Question: I want to compare month and year columns in my table with month and year parameters provided by user I used to put this expression
'''
select ca_expense_mst.trans_id, trans_no
from ca_expense_mst , CA_EXPENSE_FINANCE_DTL fndDtl
where ca_expense_mst.TRANS_ID=fndDtl.TRANS_ID
and TO_DATE(''|| fndDtl.year ||'/'|| fndDtl.month || '/01', 'yyyy/mm/dd') between TO_DATE(''|| :fromYear ||'/'|| :fromMonth || '/01', 'yyyy/mm/dd') and TO_DATE(''|| :toYear ||'/'|| :toMonth || '/01', 'yyyy/mm/dd')
and fndDtl.account_id= nvl(to_number(:account_no),fndDtl.account_id)
'''
it works fine but if I add the aggregate function 'count()' I get this exception:
> Caused by: java.sql.SQLDataException: ORA-01841: (full) year must be between -4713 and +9999, and not be 0
I need a method so that I can compare moth and year column with month and year parameters
this is the SQL that throws the exception:
'''
select count(ca_expense_mst.trans_id) as all_trans
from ca_expense_mst , CA_EXPENSE_FINANCE_DTL fndDtl
where ca_expense_mst.TRANS_ID=fndDtl.TRANS_ID
and TO_DATE(''|| fndDtl.year ||'/'|| fndDtl.month || '/01', 'yyyy/mm/dd') between TO_DATE(''||
:fromYear ||'/'|| :fromMonth || '/01', 'yyyy/mm/dd') and TO_DATE(''|| :toYear ||'/'|| :toMonth || '/01', 'yyyy/mm/dd')
and fndDtl.account_id= nvl(to_number(:account_no),fndDtl.account_id)
'''
here is the script of my table
'''
CREATE TABLE SAS_ADF.CA_EXPENSE_FINANCE_DTL
(
EXP_FIN_ID NUMBER,
ACCOUNT_ID NUMBER,
TRANS_ID NUMBER,
AMOUNT_BY_CD NUMBER,
DEBIT_CREDIT VARCHAR2(2 BYTE),
CHEQUE_STATUS VARCHAR2(20 BYTE),
REFERENCE_NO VARCHAR2(500 BYTE),
REFERENCE_DATE DATE,
ENT_BY VARCHAR2(50 BYTE),
ENT_DATE DATE,
MODIFY_BY VARCHAR2(50 BYTE),
MODIFY_DATE DATE,
REFUND_TYPE_ID NUMBER,
STUDENT_ID NUMBER,
STD_FIN_APP_FLAG VARCHAR2(2 BYTE),
STD_AUDIT_APP_FLAG VARCHAR2(2 BYTE),
ACTION_DATE DATE,
MONTH NUMBER,
YEAR NUMBER,
CANCEL_FLAG VARCHAR2(2 BYTE),
EXP_FIN_ID_M NUMBER,
USER_TRANS_ID VARCHAR2(500 BYTE),
OLD_STUDENT_ID NUMBER,
CD VARCHAR2(10 BYTE),
CURRENCY_RATE NUMBER,
AMOUNT_BY_CD_L NUMBER,
CURR_ISO VARCHAR2(4 BYTE),
STDUENT_ID_W NUMBER,
AMOUNT_BY_CD_C NUMBER,
DEBIT_CREDIT_C VARCHAR2(10 BYTE)
)
'''
and here is screen shot of some data

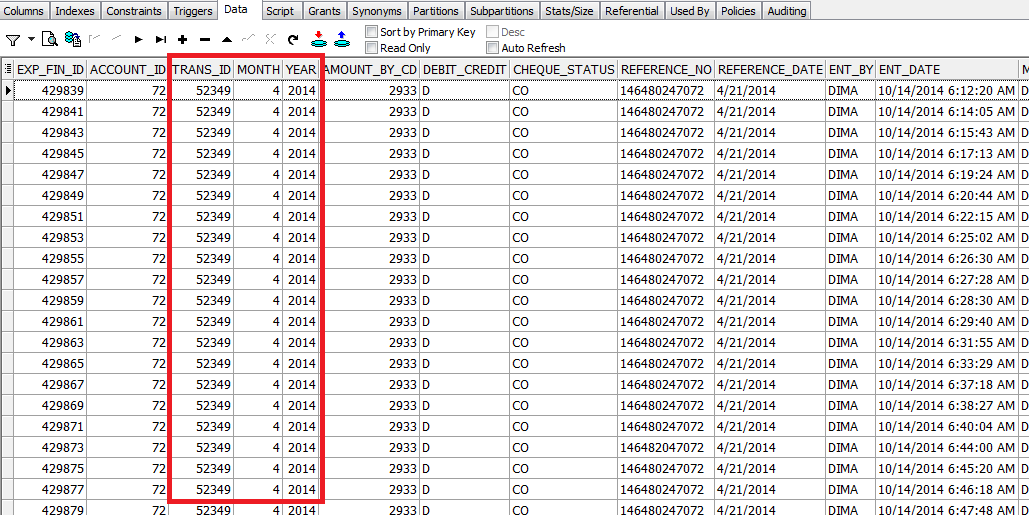
Answer: You have a NULL value in the column 'fndDtl.year'.
Somehow counter-intuitively, this will raise 'ORA-01841: (full) year must be between -4713 and +9999, and not be 0' with your format:
> '''
select TO_DATE(''|| NULL ||'/'|| 12 || '/01', 'yyyy/mm/dd') from dual;
'''
---
As a matter of fact you could track down that behavior up to that simple case:
> '''
select TO_DATE('/', 'yyyy/') from dual
'''
whereas, as noticed by in a comment above:
> '''
select TO_DATE('/', 'syyyy/') from dual
'''